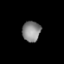
Tissue: lung
Cell type: Epithelial cells
Senescence score: 0.1882
Nuclear area (px): 366
Mean DAPI intensity: 136.893